Field crop: maize
Growth stage: 1
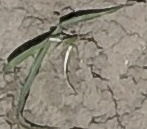
Species: sorghum